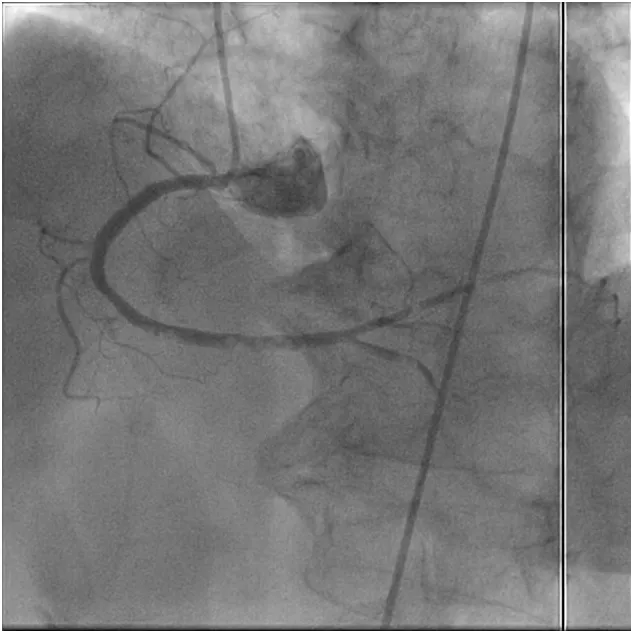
Right coronary angiogram immediately after left coronary angiography. Small shadow defects were considered to be air bubbles present in the distal portion of the right coronary artery and later the bubbles dispersed distally.
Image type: radiology (x_ray)